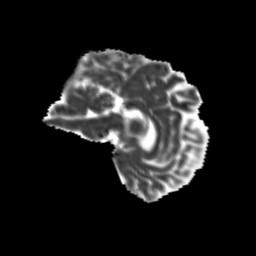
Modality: MD
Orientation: sagittal
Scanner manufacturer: siemens
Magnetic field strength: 3 T
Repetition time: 9.2 s
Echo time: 0.084 s